Brain MRI, t2w sequence, axial 2D slice.
Patient: age 38, sex F, weight 78 kg, height 1.78 m
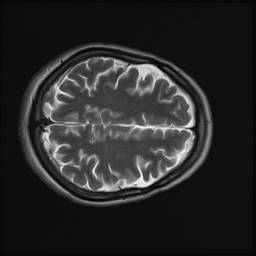